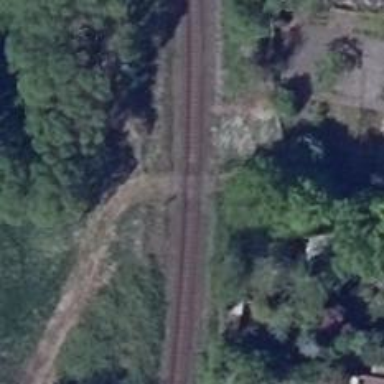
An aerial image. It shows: Level crossing with saltire markings.